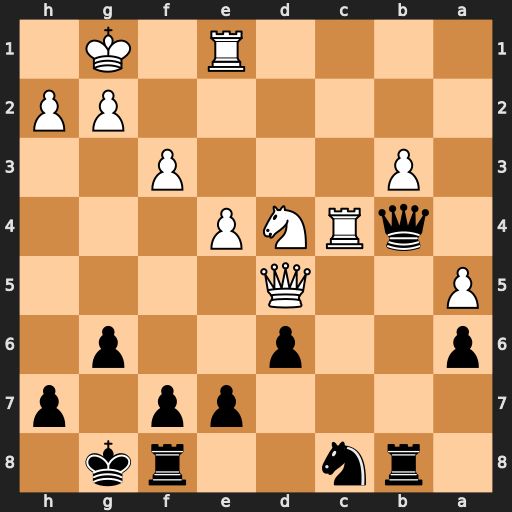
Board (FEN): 1rn2rk1/4pp1p/p2p2p1/P2Q4/1qRNP3/1P3P2/6PP/4R1K1
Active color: b
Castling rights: -
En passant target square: -
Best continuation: Qxe1#